Question: I have created a table in JSP file to look like this:
### JSP Code:
'''
<table style="width: 832px;" >
<tr>
<td style="width: 45px;text-align: left;" align="left"><%=episodeDate %></td>
<td style="width: 7px;">&nbsp;</td>
<td style="width: 257px;text-align: left;" ><%=careprovidername %></td>
<td style="width: 7px;">&nbsp;</td>
<td style="width: 260px;text-align: left;" ><%=docatorname %></td>
<td style="width: 6px;">&nbsp;</td>
<td style="width: 250px;text-align: left;"><%=purposeType %></td>
</tr>
</table>
'''
But what I get is display in the below image.

My problem is that the 5th and 7th td data are not shown well aligned. What is wrong with this code?
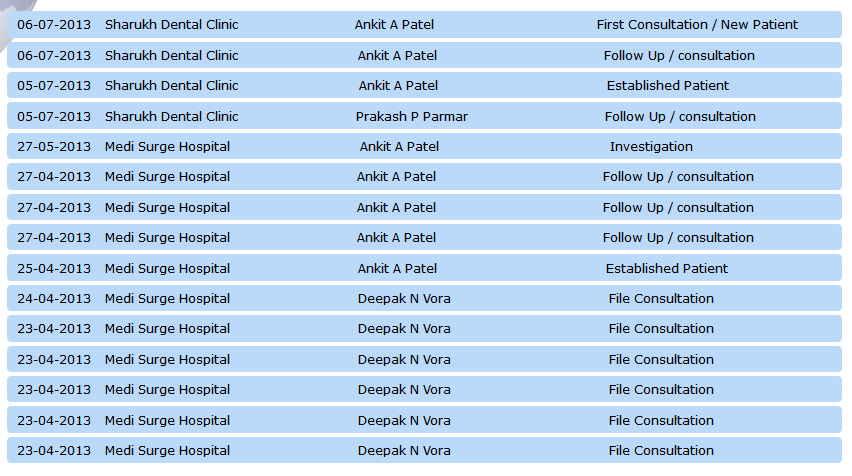
Answer: Thanks to <URL>, I solved this problem by adding 'table-layout: fixed;' to the styles for my '<table>'.